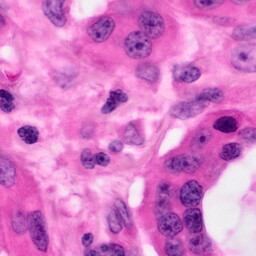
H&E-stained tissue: Pancreatic